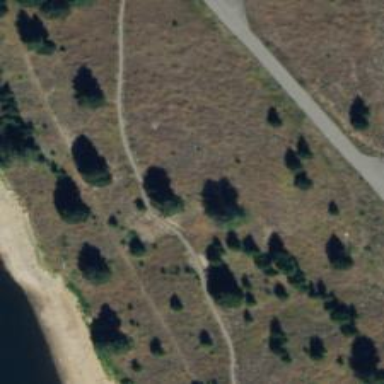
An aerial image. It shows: Asphalt footway with excellent trail visibility.